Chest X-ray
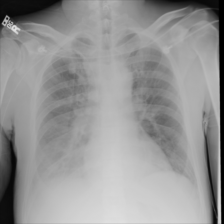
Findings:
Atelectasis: negative
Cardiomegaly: negative
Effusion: negative
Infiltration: positive
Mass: negative
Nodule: negative
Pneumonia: negative
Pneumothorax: negative
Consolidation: negative
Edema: negative
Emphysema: negative
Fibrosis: negative
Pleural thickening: negative
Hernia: negative